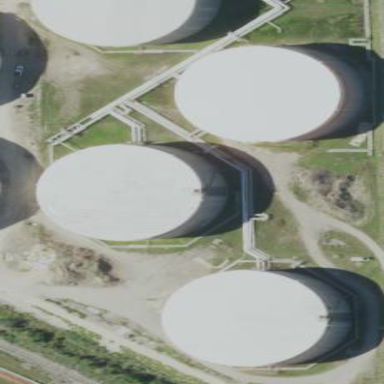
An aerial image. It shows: Storage tank created as man-made structure.